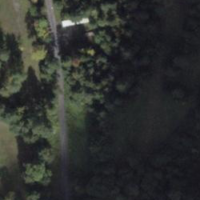
EUNIS habitat code: 43
Species observed at this site:
Bufo bufo
Buteo buteo